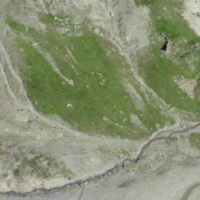
EUNIS habitat code: 31
Species observed at this site:
Marmota marmota